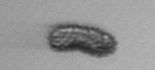
Label: Pseudochattonella_farcimen